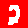
Digit: 2